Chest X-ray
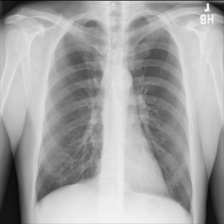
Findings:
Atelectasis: negative
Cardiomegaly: negative
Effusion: negative
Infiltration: negative
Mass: negative
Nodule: negative
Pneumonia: negative
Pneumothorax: negative
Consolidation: negative
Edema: negative
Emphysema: negative
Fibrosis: negative
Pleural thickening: negative
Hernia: negative